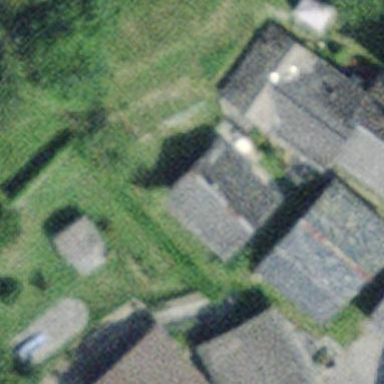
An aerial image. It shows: Simple and straightforward house.